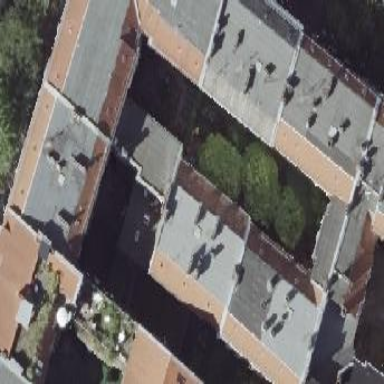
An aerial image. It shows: White apartment building with red gambrel roof made of roof tiles.